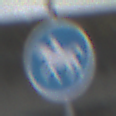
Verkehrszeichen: Reitweg
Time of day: Midday
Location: Outdoor (Suburban)
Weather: Overcast
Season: NotSpecified
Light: Natural